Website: ulta-beauty
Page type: address-validator
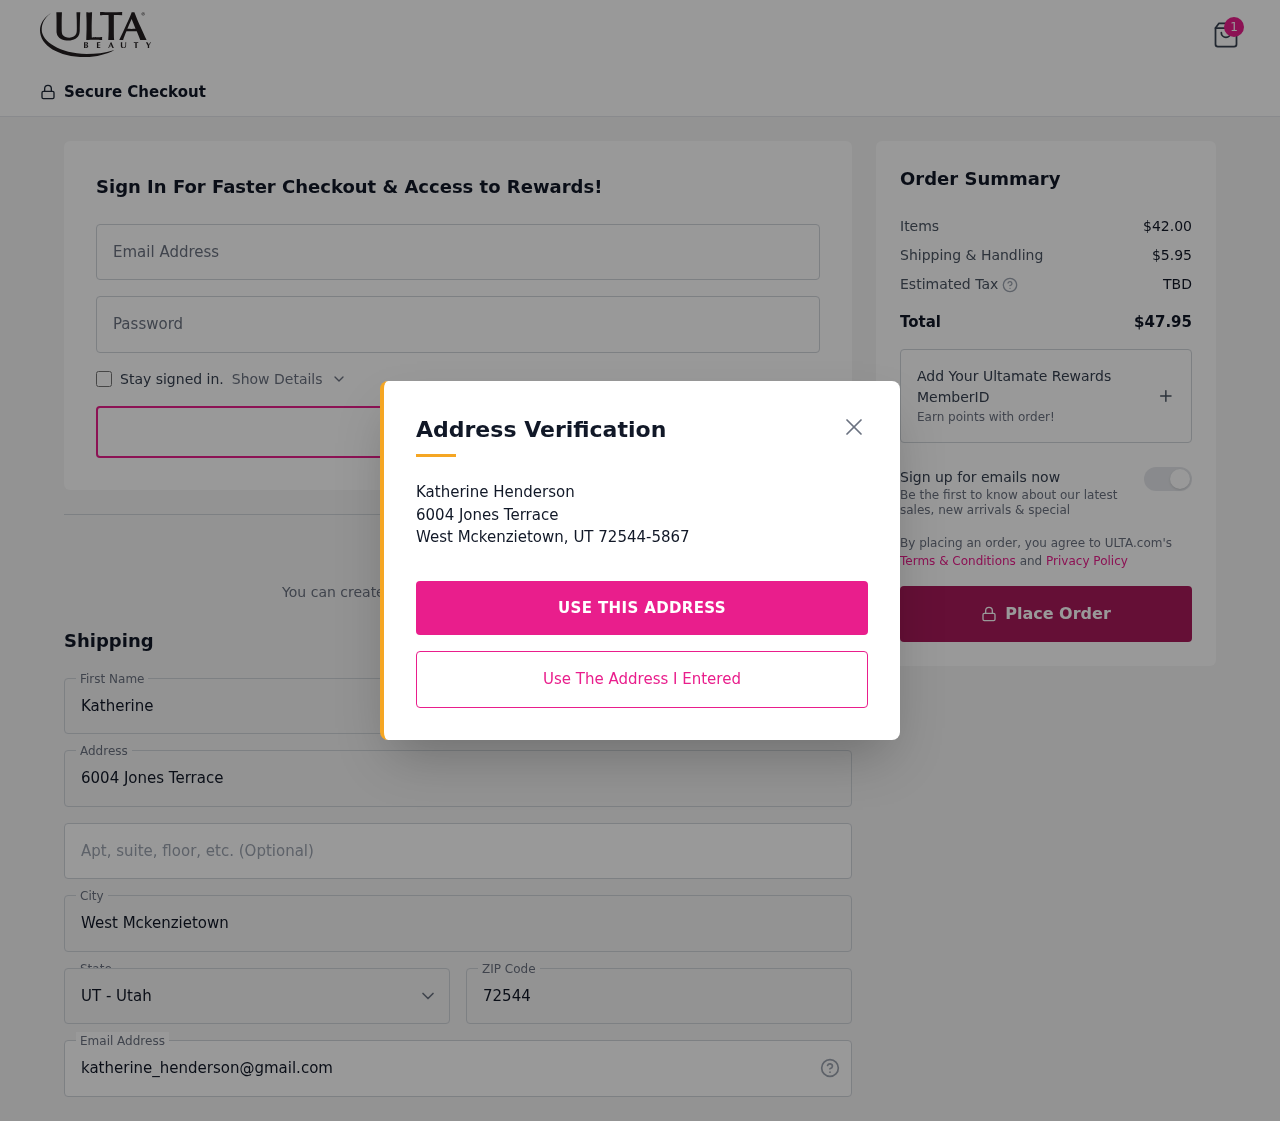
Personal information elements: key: PII_CITY
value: West Mckenzietown
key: PII_EMAIL
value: katherine_henderson@gmail.com
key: PII_FIRSTNAME
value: Katherine
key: PII_LASTNAME
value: Henderson
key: PII_POSTCODE
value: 72544
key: PII_STATE_ABBR
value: UT
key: PII_STREET
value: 6004 Jones Terrace
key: PII_STREET2
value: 6004 Jones Terrace
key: PII_FULLNAME2
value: Katherine Henderson
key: PII_CITY2
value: West Mckenzietown
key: PII_STATE_ABBR2
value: UT
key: PII_POSTCODE_FULL
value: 72544
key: PII_POSTCODE_EXT
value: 5867
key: PII_POSTCODE_NUMERIC
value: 72544
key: PII_POSTCODE_EXT_NUMERIC
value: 5867
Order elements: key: ORDER_NUM_ITEMS
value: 1
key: ORDER_SUBTOTAL
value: $42.00
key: ORDER_SHIPPING_COST
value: $5.95
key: ORDER_TOTAL
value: $47.95